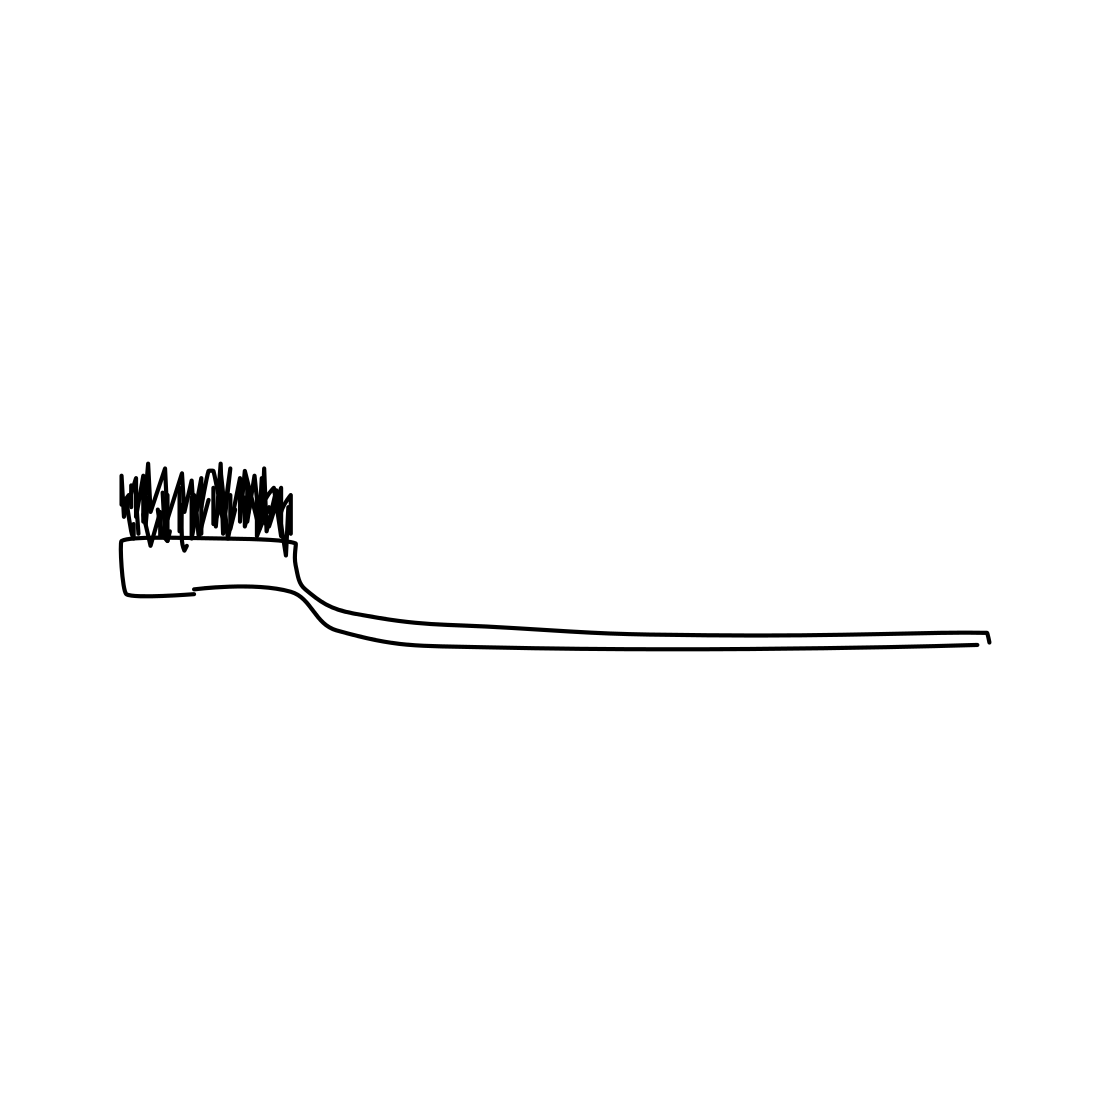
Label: toothbrush